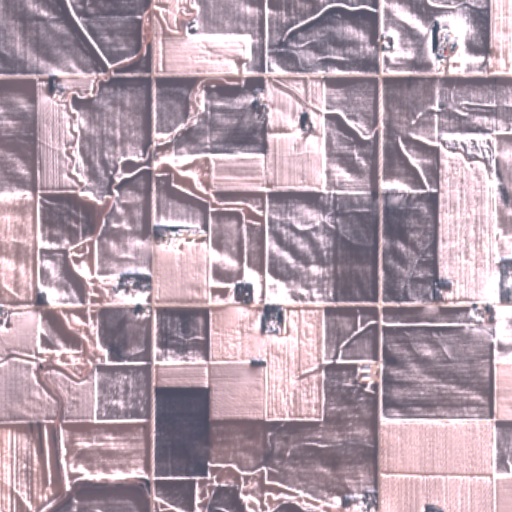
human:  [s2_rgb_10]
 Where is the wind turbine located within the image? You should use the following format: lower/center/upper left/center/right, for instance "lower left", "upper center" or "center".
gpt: The wind turbine is located in the upper right of the image.
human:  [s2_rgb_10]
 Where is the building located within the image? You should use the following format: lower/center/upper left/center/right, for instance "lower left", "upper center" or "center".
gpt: The building is located in the upper right of the image.
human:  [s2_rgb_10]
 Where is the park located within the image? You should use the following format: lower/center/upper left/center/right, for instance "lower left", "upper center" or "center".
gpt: There is no park in the image.